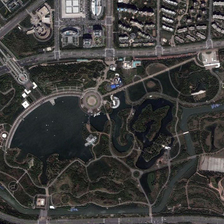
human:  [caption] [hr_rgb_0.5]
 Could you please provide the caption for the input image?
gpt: many buildings are around a park with many green trees and a pond .

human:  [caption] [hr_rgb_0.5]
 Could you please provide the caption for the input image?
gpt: many buildings are around a park with many green trees and a pond .

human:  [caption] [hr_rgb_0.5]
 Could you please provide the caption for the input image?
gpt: many buildings are around a park with many green trees and a pond .

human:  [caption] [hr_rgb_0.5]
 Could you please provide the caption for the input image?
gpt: many buildings are around a park with many green trees and a pond .

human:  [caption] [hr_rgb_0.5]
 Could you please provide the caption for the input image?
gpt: many buildings are around a park with many green trees and a pond .